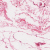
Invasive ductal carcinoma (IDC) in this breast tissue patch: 0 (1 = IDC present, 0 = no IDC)